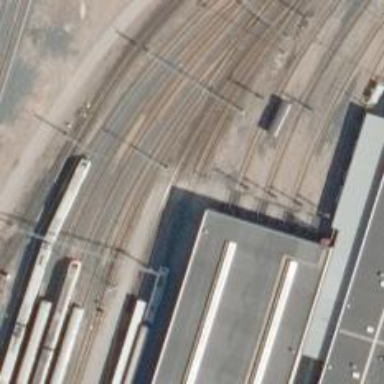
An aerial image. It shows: Railway level crossing.